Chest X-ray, AP view. Patient: 73 years old, sex M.
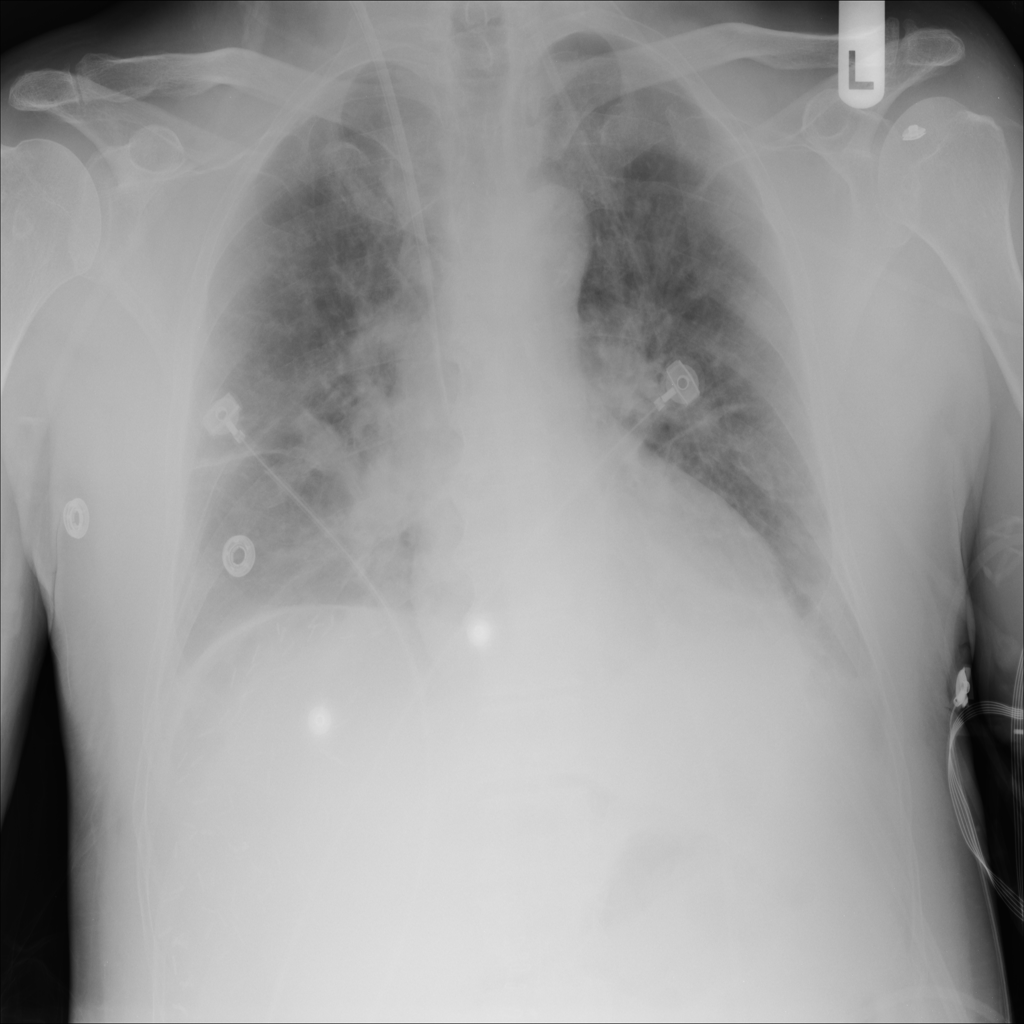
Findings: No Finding